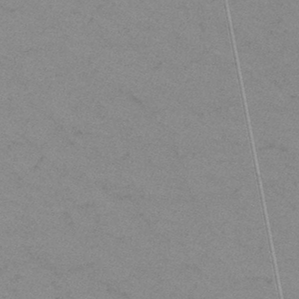
Label: frost